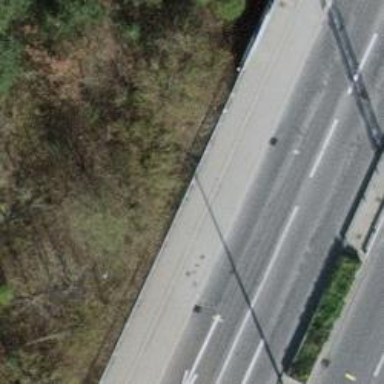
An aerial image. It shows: Asphalt sidewalk next to cycleway.